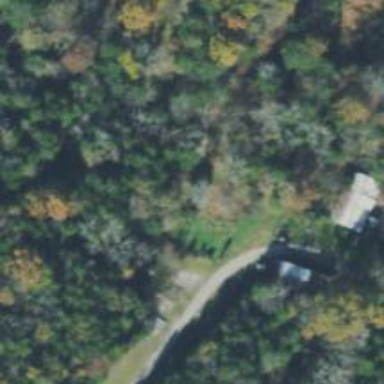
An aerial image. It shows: Driveway.